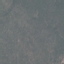
Label: HerbaceousVegetation